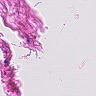
Metastatic tissue present: no